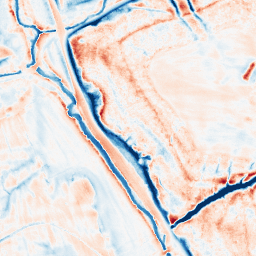
Category: classical
Decomposition family: gaussian
Decomposition parameters: sigma: 5
Upsampling method: bicubic
Upsampling parameters: scale: 8
Upsampling scale: 8